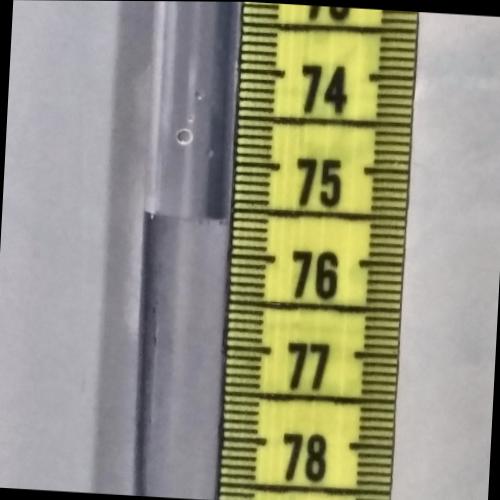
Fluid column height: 75.6 cm